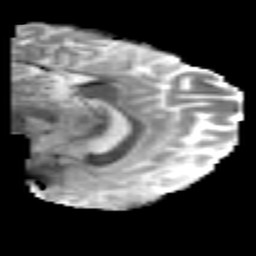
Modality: MD
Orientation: sagittal
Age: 24
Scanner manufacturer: philips
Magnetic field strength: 3 T
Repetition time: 8.54 s
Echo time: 0.1273 s